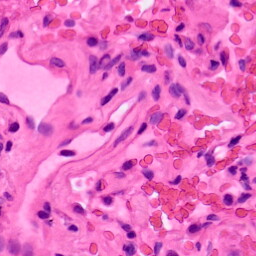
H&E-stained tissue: Lung